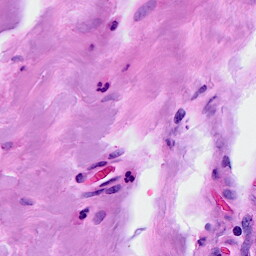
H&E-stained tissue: Breast